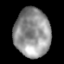
Tissue: lung
Cell type: Epithelial cells
Senescence score: 0.2204
Nuclear area (px): 1706
Mean DAPI intensity: 146.951